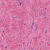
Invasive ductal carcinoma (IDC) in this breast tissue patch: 0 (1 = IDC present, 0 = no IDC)